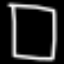
Label: square